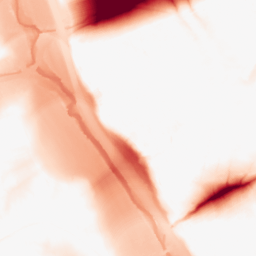
Category: morphological
Decomposition family: tophat
Decomposition parameters: size: 50
mode: black
Upsampling method: sinc_blackman
Upsampling parameters: scale: 2
kernel_size: 8
Upsampling scale: 2